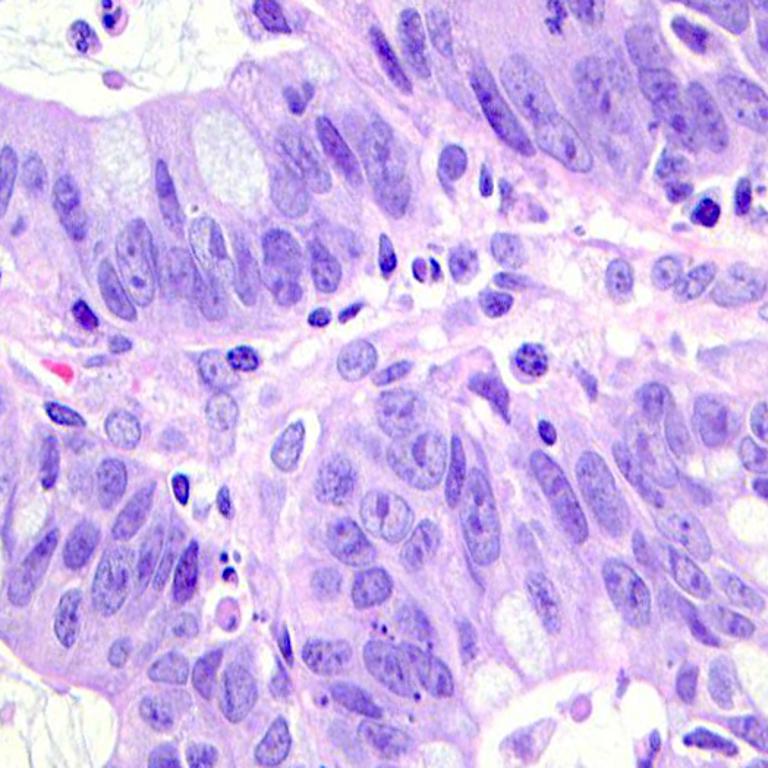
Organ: colon
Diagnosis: adenocarcinomas